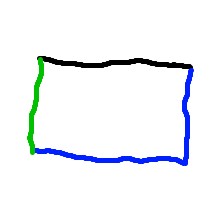
Shape: rectangle